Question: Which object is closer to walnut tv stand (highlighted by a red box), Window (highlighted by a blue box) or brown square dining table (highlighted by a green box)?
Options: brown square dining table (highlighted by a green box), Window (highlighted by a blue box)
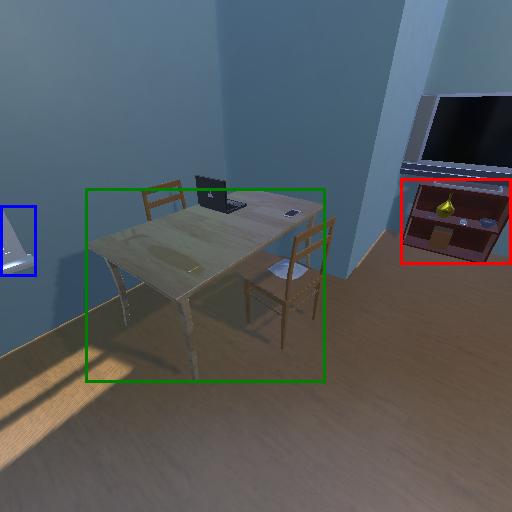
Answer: brown square dining table (highlighted by a green box)